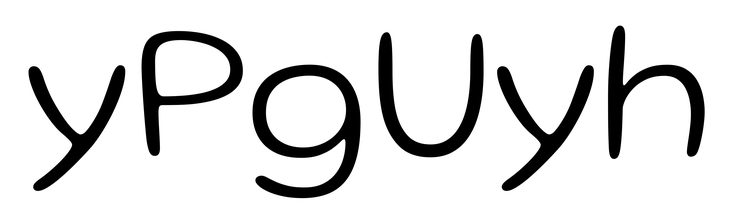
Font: Gluten_ExtraLight